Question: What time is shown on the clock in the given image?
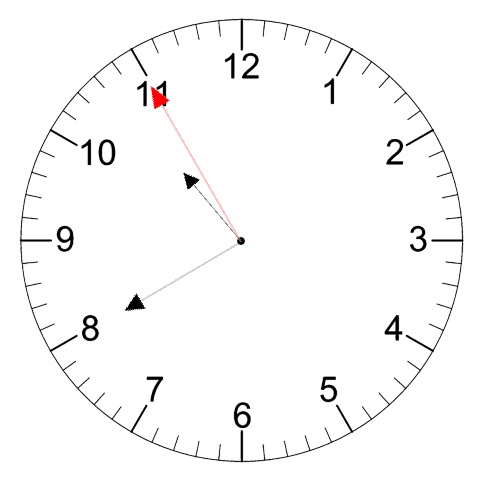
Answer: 10:39:55